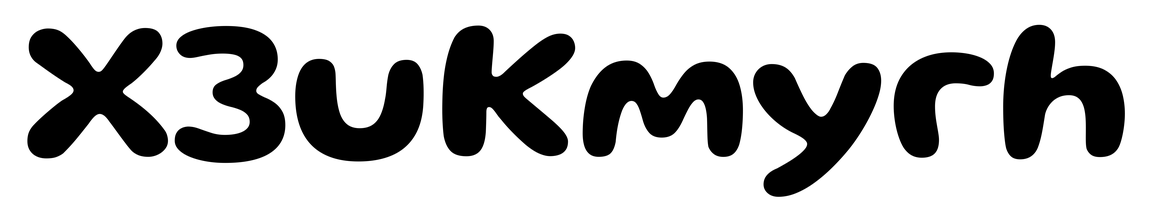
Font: Gluten_SemiBold